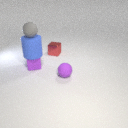
small purple rubber cube below small gray rubber sphere